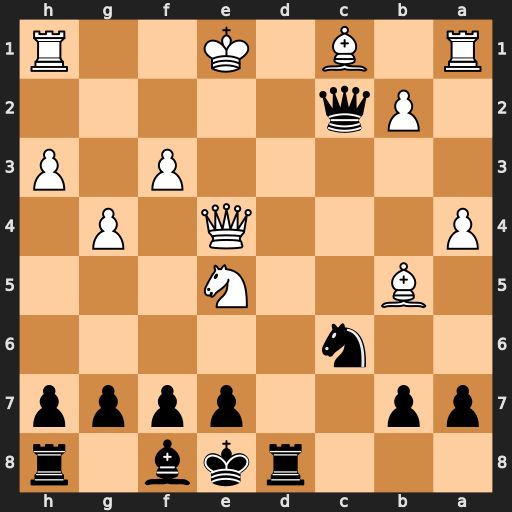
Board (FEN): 3rkb1r/pp2pppp/2n5/1B2N3/P3Q1P1/5P1P/1Pq5/R1B1K2R
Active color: b
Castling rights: KQk
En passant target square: -
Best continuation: Rd1#